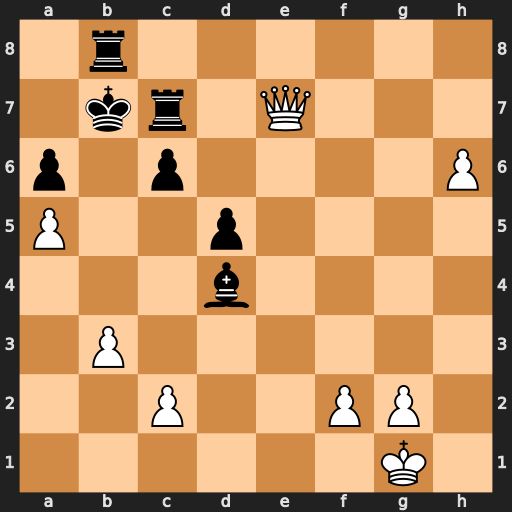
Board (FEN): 1r6/1kr1Q3/p1p4P/P2p4/3b4/1P6/2P2PP1/6K1
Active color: w
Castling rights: -
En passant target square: -
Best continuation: Qb4+ Ka8 Qxd4